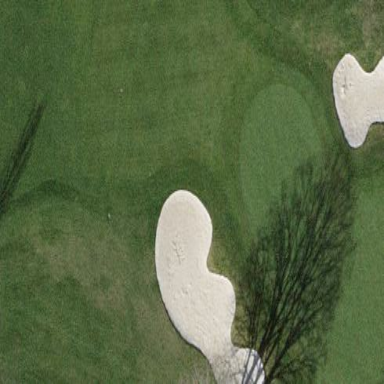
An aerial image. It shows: Bunker on golf course.